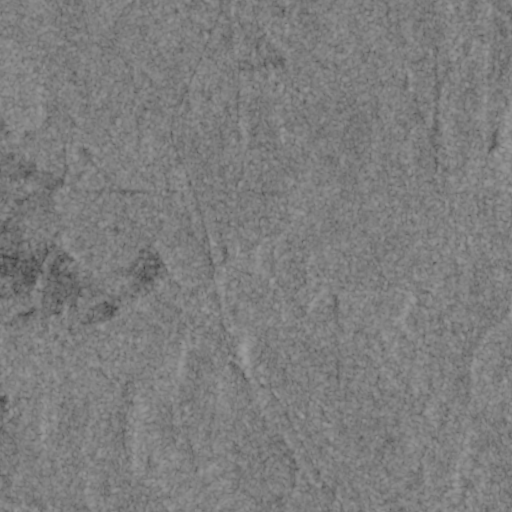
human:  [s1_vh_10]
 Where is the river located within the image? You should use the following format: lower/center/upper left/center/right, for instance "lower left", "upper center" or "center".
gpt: The river is located in the left of the image.
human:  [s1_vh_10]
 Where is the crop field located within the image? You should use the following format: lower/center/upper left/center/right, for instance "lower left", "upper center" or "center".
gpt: There is no crop field in the image.

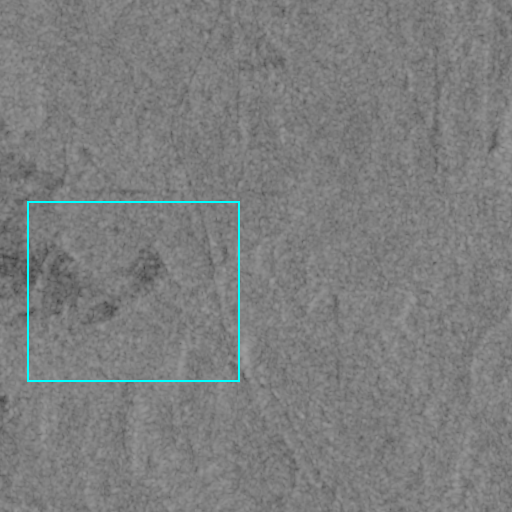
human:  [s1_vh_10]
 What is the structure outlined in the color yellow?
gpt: There is no yellow outline.
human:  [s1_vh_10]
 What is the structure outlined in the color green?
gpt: There is no structure outlined in green.